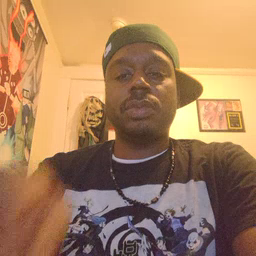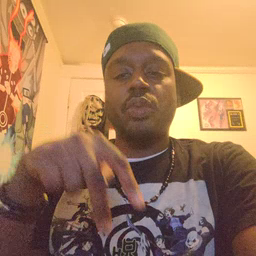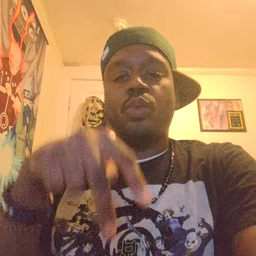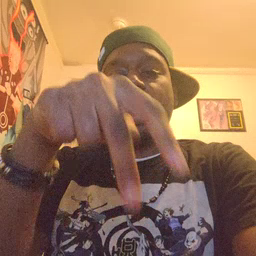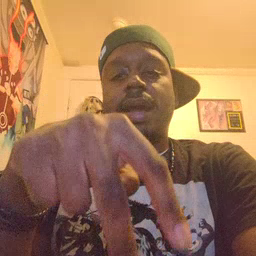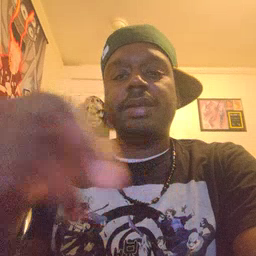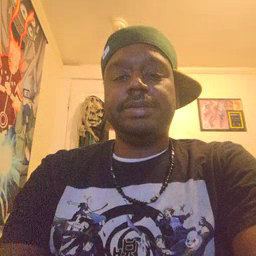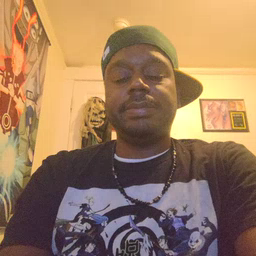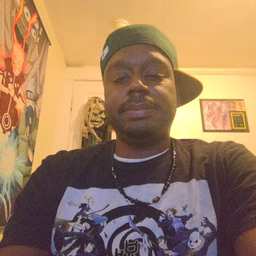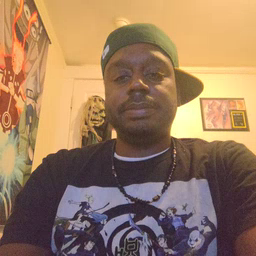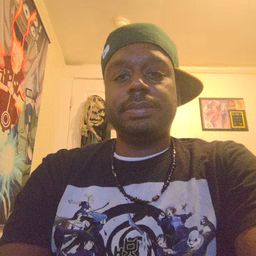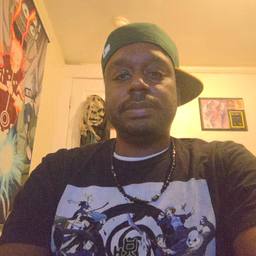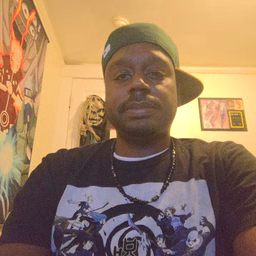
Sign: ride